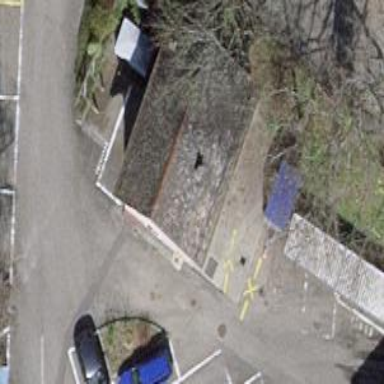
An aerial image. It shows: Shed.